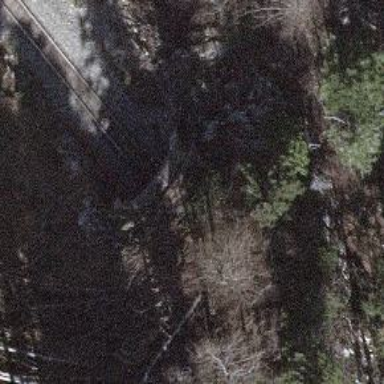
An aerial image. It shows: There is narrow-gauge railway tunnel with electrified tracks using contact line.